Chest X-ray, PA view. Patient: 47 years old, sex F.
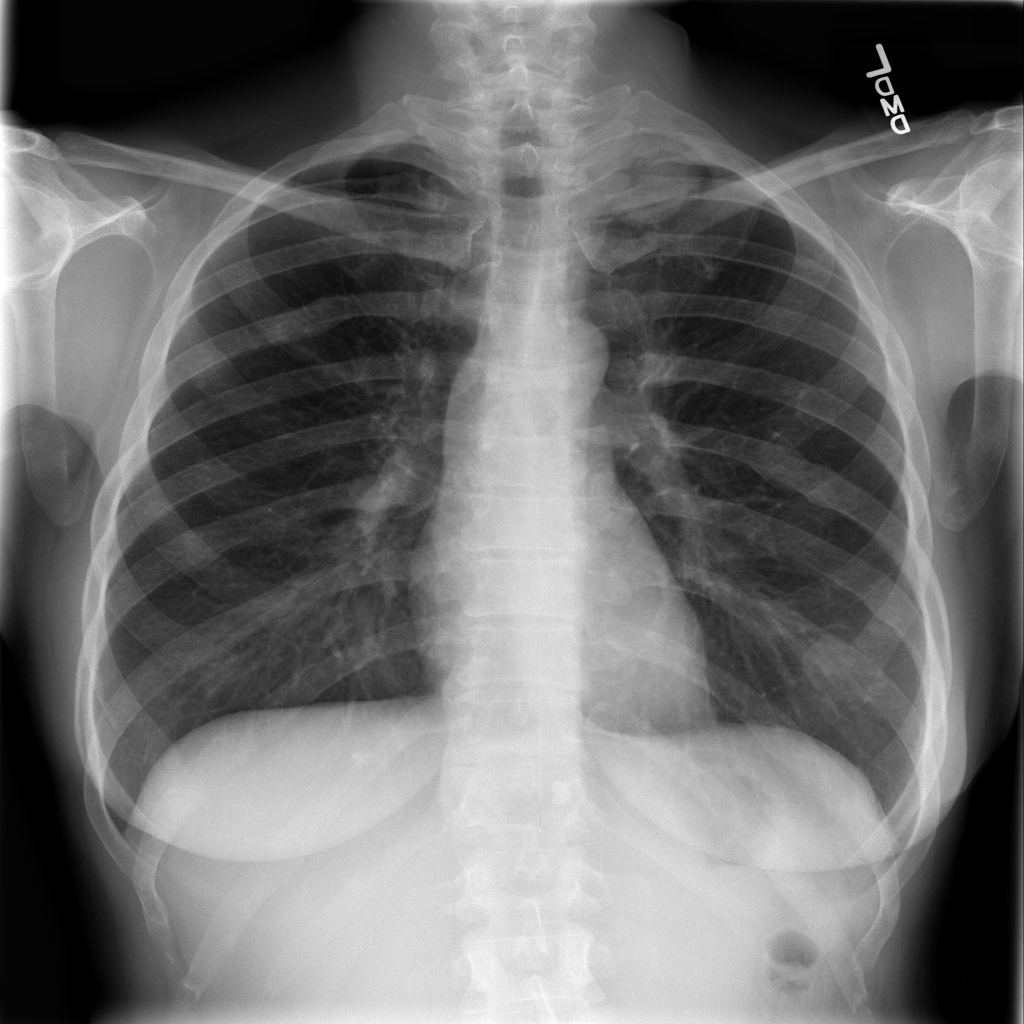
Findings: Mass